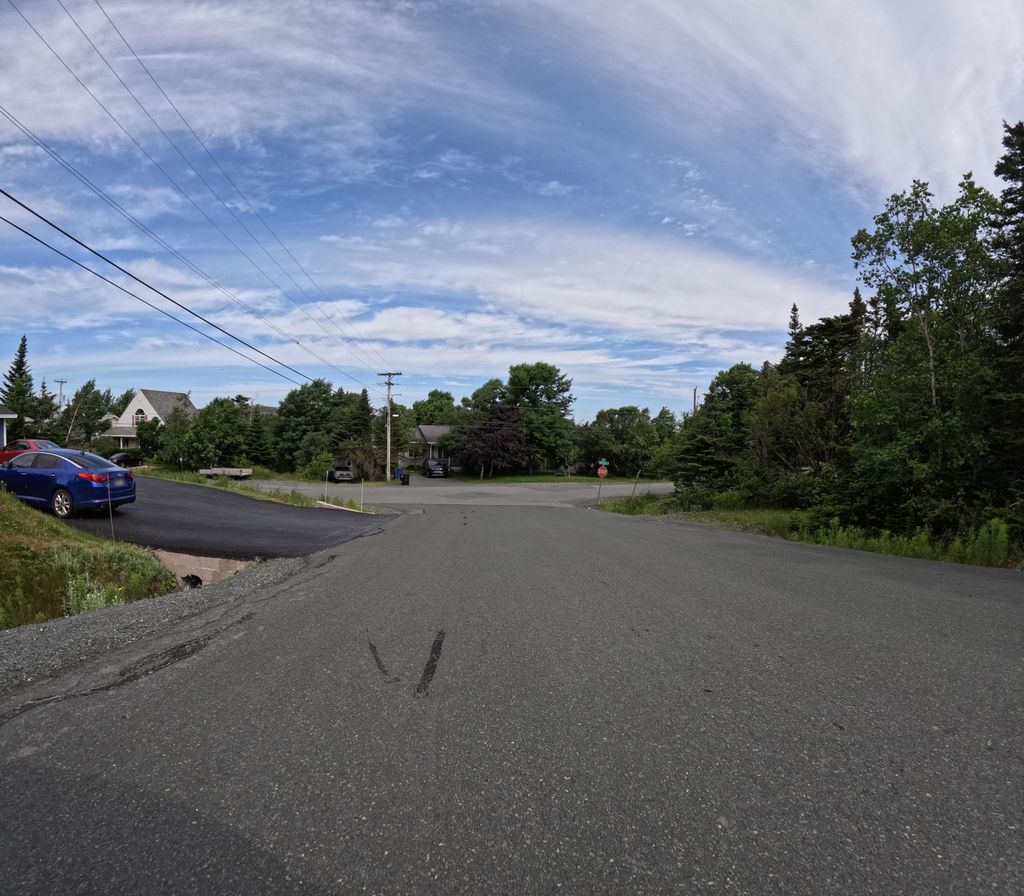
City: st_johns